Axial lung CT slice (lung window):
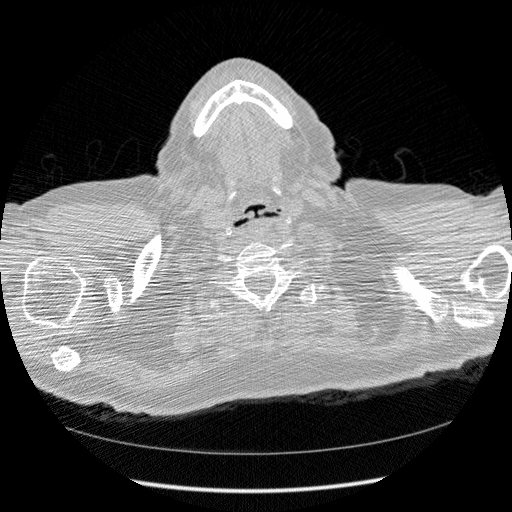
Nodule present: no